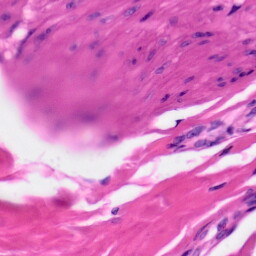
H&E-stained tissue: Skin